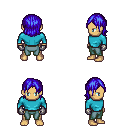
a pixel art fantasy rpg character, male body template, human, tanned skin, teal long-sleeve shirt, teal pants, blue long bangs hairstyle, metal gloves, four views (front, back, left, right), 2x2 character sprite sheet, small pixel art, hard edges, no anti-aliasing